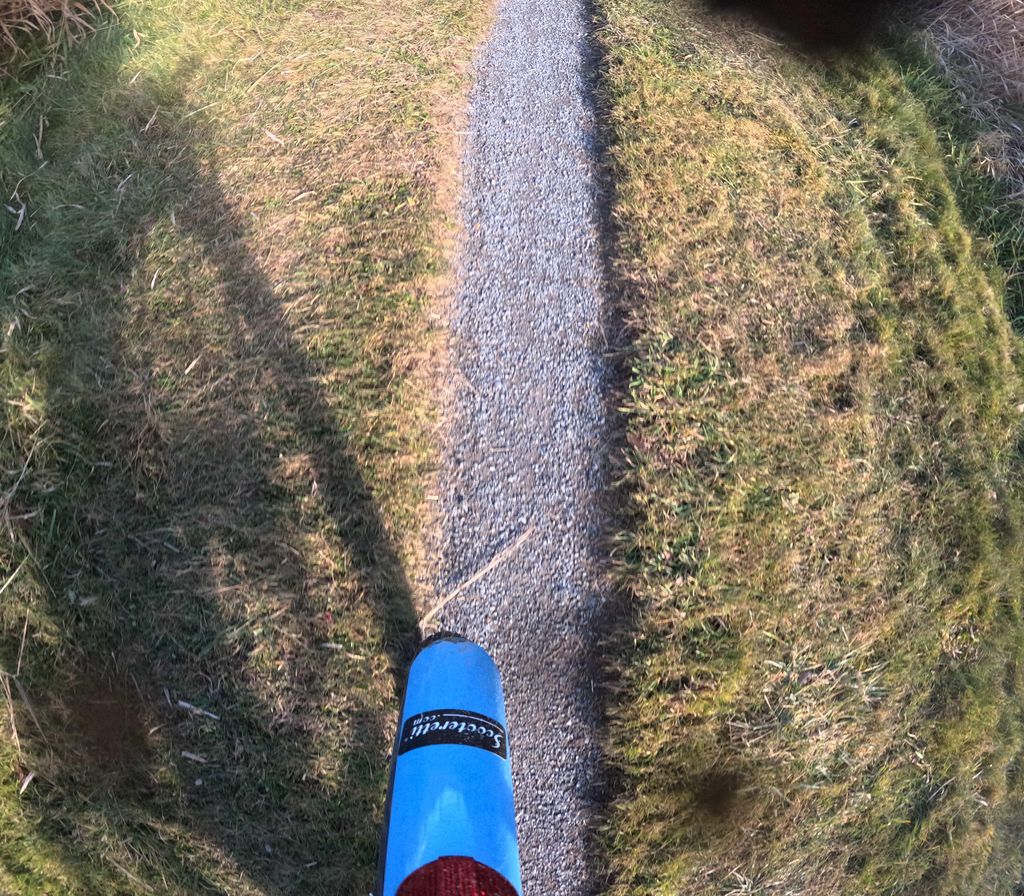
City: ottawa-gatineau